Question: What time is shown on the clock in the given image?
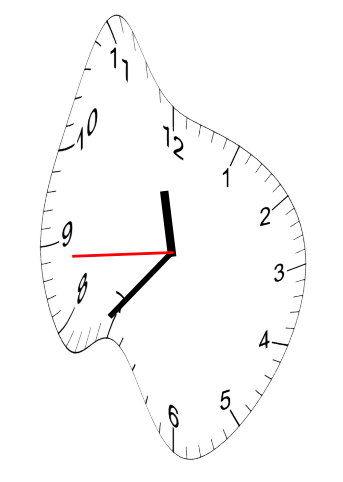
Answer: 11:36:44